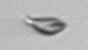
Label: Cryptophyta